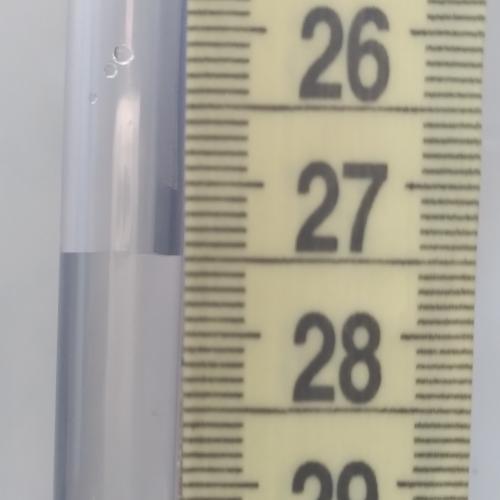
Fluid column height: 27.5 cm